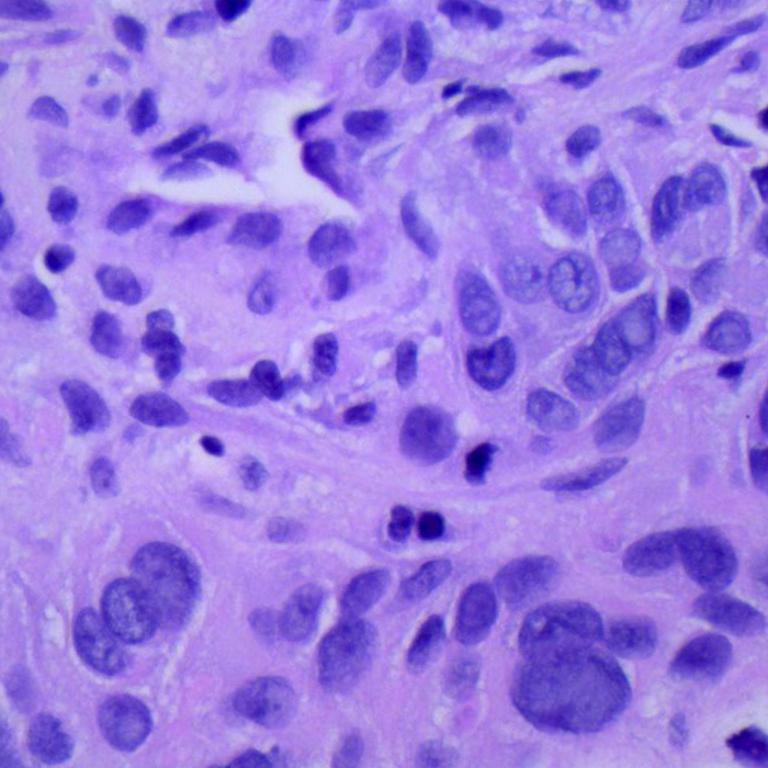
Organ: lung
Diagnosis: squamous carcinomas